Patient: sex F, age 68
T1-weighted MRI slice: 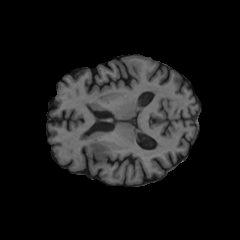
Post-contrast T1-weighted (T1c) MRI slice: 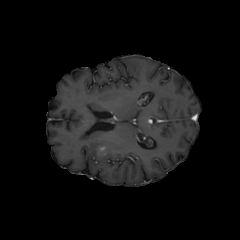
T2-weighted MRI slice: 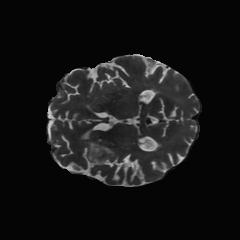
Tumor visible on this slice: yes
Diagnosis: Glioblastoma, IDH-wildtype
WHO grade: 4